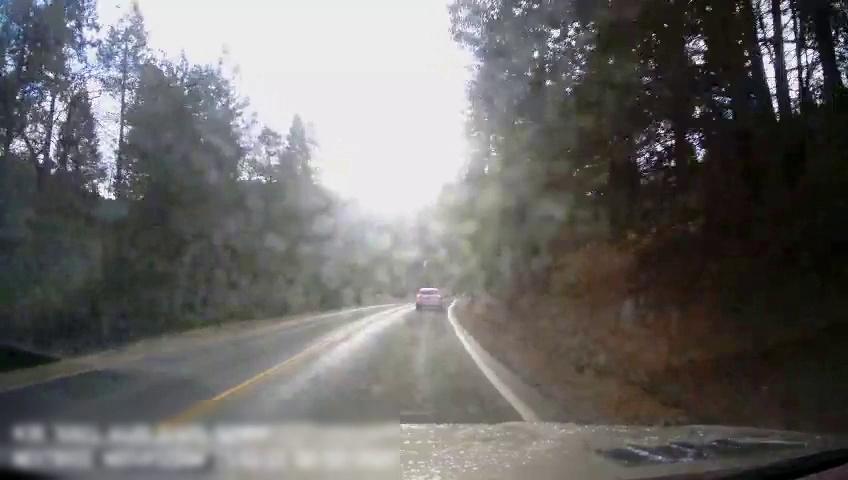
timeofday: Day
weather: Sunny
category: Drivable Space
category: Vehicles | SUV
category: Lanes | Current Lane
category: Lanes | Current Lane
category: Lanes | Opposite Lane
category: Lanes | Opposite Lane